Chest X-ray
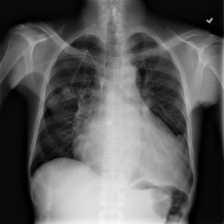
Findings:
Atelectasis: negative
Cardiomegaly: negative
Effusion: negative
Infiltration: positive
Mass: negative
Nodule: negative
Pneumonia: negative
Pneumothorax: negative
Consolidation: negative
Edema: negative
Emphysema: negative
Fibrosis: negative
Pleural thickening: negative
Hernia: negative